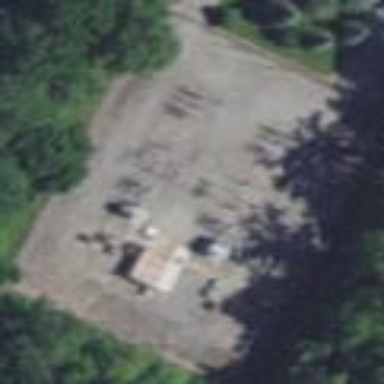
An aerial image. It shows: Power substation.